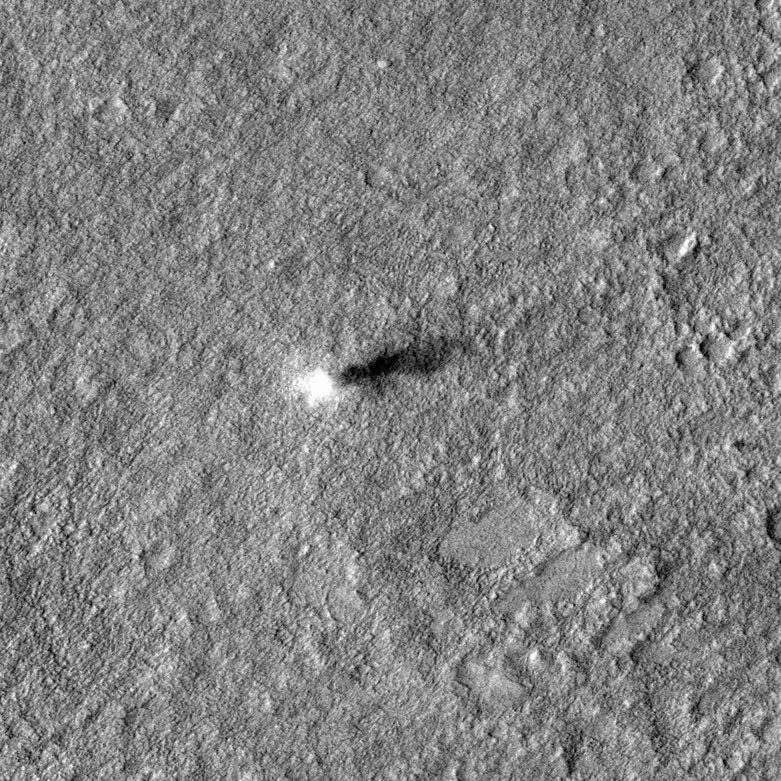
Label: dustdevil